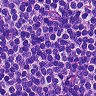
Metastatic tissue present: no